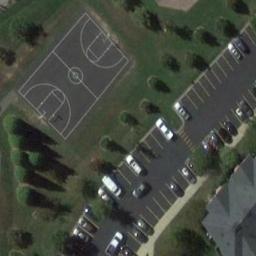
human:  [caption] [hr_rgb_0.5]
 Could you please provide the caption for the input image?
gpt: A basketball court on the lawn with some trees and a parking lot beside .

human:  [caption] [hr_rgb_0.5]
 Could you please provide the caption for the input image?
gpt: There is a basketball court in the middle of grass next to a parking lot .

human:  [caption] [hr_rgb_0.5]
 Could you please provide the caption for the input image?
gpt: There is a small basketball court beside the green land .

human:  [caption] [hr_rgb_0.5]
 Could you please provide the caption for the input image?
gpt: The basketball court on the lawn is next to the parking lot,With some trees nearby .

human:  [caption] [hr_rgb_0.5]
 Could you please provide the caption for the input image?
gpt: Many cars are in the parking lots next to the basketball court .